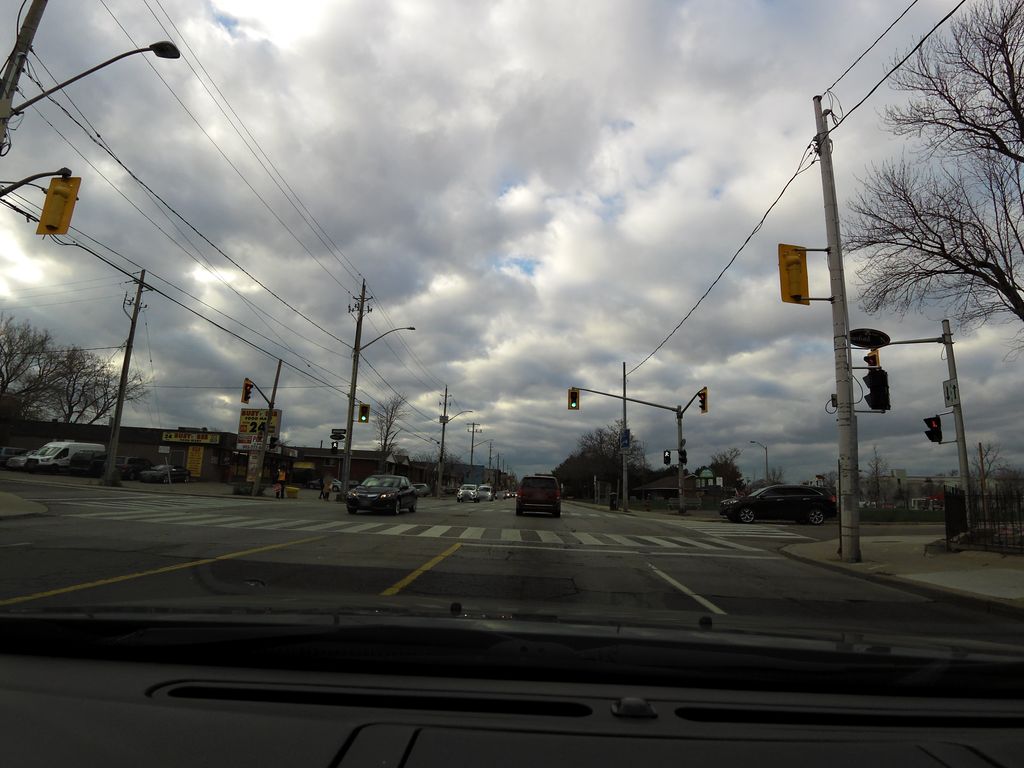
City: hamilton